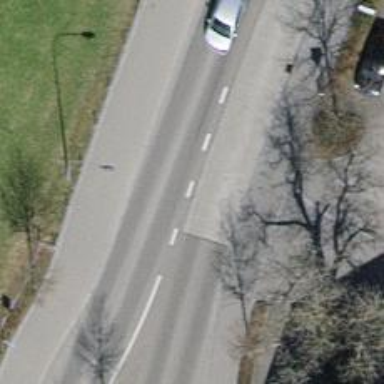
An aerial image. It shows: Tertiary road with asphalt surface and trolley wire infrastructure.